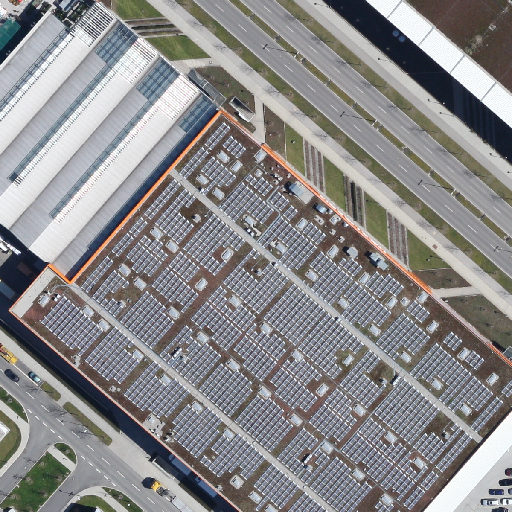
Referring expression: truck in the parking area